Question: I am looking for a way that would allow me to have a column that I would simply manually input a number and then the list would sort itself based off this list, this would be using c# as the language for the listing and it's ms SQL
I don't have much information, but if anyone wants to know anything else feel free to ask and I will try and answer to my best ability.
They are currently stored as strings.
The thing that causes it to get thrown out is because some of the lists contains ranges but some contain fractions, both which are displayed the same I.E 1/2 can mean 1-2 or 1/2(half)
All of the SQL connection is done using NHibernate.
The reason for not simply sorting it normally, is that the list is ordered using fractions currently and the list works fine, however when it gets over 1, it seems to break and throws all of them to the bottom of the list I.E:

Example of how I would like this to work:
I would have a column in my database named "DisplayOrder" or something along those lines.
Database row says "1", this would be the first item in a list to appear.
Database row says "8", this would be the 8th item in the list to appear.
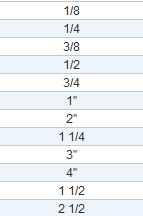
Answer: I've put together a quick function to parse your fractions and convert them to floats, which can then be used for comparison and sorting. You may need more in the "sanitation" step, possibly normalizing whitespace, removing other characters, etc., and may have to check the divisor for zero (only you know your data).
'''
create function dbo.FractionToFloat(@fraction varchar(100))
returns float
as
begin
declare @input varchar(100)
, @output float
, @whole int
, @dividend int
, @divisor int
-- Sanitize input
select @input = ltrim(rtrim(replace(replace(@fraction, '''', ''), '"', '')))
select @whole = cast(case
when charindex('/', @input) = 0 then @input
when charindex(' ', @input) = 0 then '0'
else left(@input, charindex(' ', @input) - 1)
end as int)
select @dividend = cast(case
when charindex('/', @input) = 0 then '0'
when charindex(' ', @input) = 0 then left(@input, charindex('/', @input) - 1)
else substring(@input, charindex(' ', @input) + 1, charindex('/', @input) - charindex(' ', @input) - 1)
end as int)
select @divisor = cast(case
when charindex('/', @input) = 0 then '1'
else right(@input, charindex('/', reverse(@input)) - 1)
end as int)
select @output = cast(@whole as float) + (cast(@dividend as float) / cast(@divisor as float))
return @output
end
'''
This way, you can simply order by the function's output like so:
'''
select *
from MyTable
order by dbo.FractionToFloat(MyFractionColumn)
'''
I wouldn't normally suggest rolling your own parser that you have to maintain as the data changes, but this seems simple enough on the surface, and probably better than manually maintaining an ordinal column. Also, if you had to compare various units (feet to inches, minutes to seconds), then this gets more complicated. I'm removing anything that looks like a unit in your demo data.